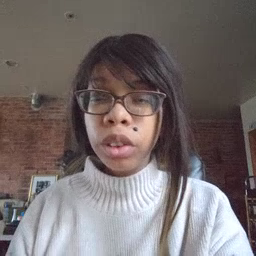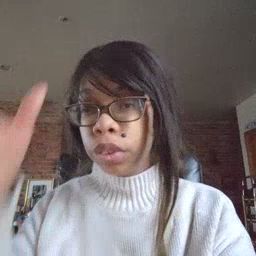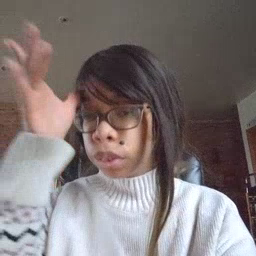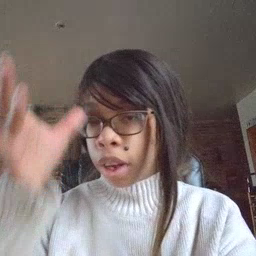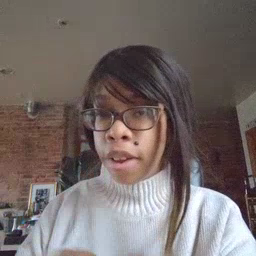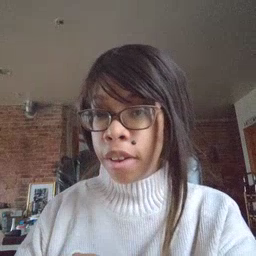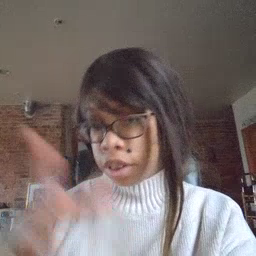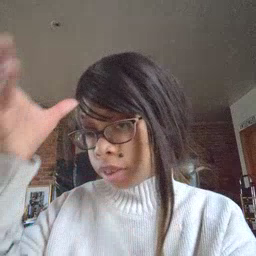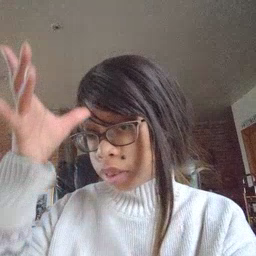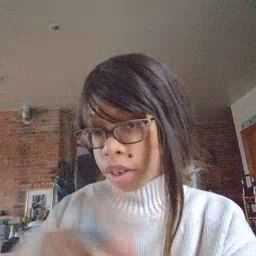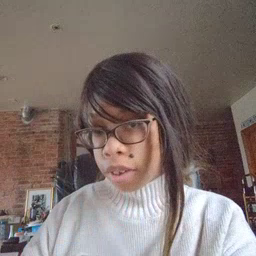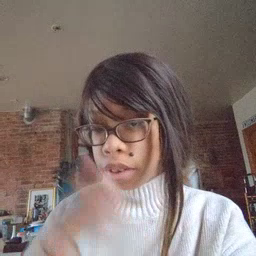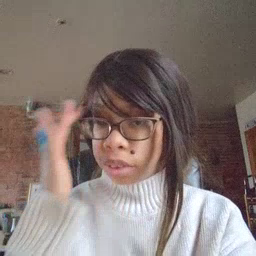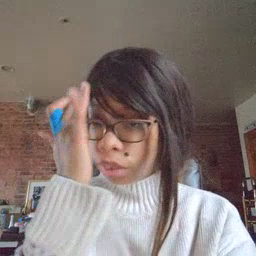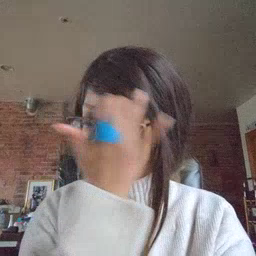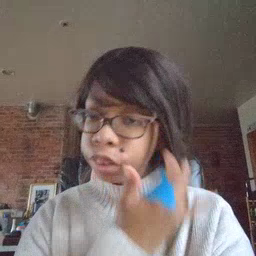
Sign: man